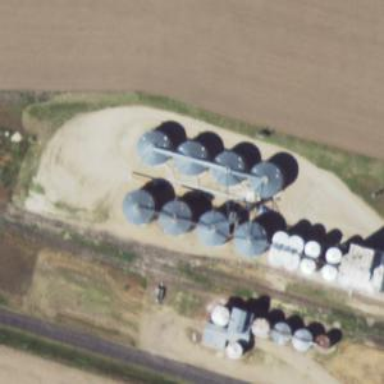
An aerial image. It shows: Silo.